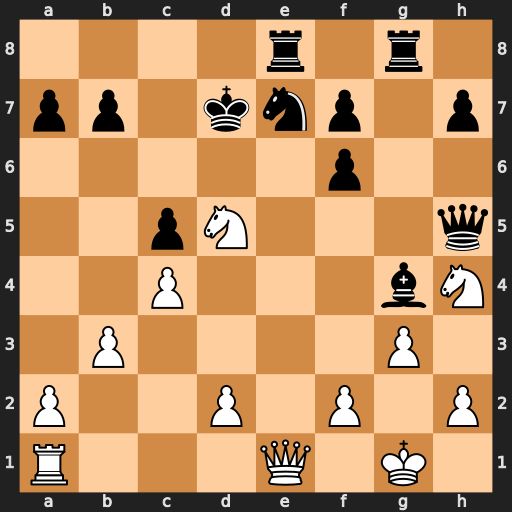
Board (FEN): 4r1r1/pp1knp1p/5p2/2pN3q/2P3bN/1P4P1/P2P1P1P/R3Q1K1
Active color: w
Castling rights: -
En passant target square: -
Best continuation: Nxf6+ Kd8 Nxh5